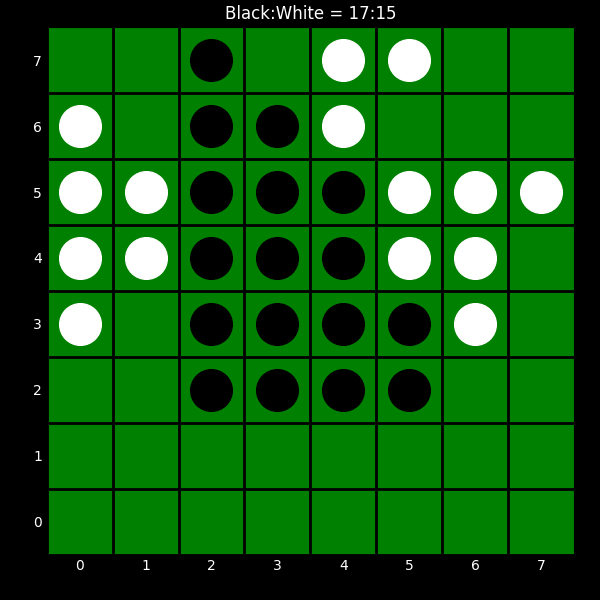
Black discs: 17
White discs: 15